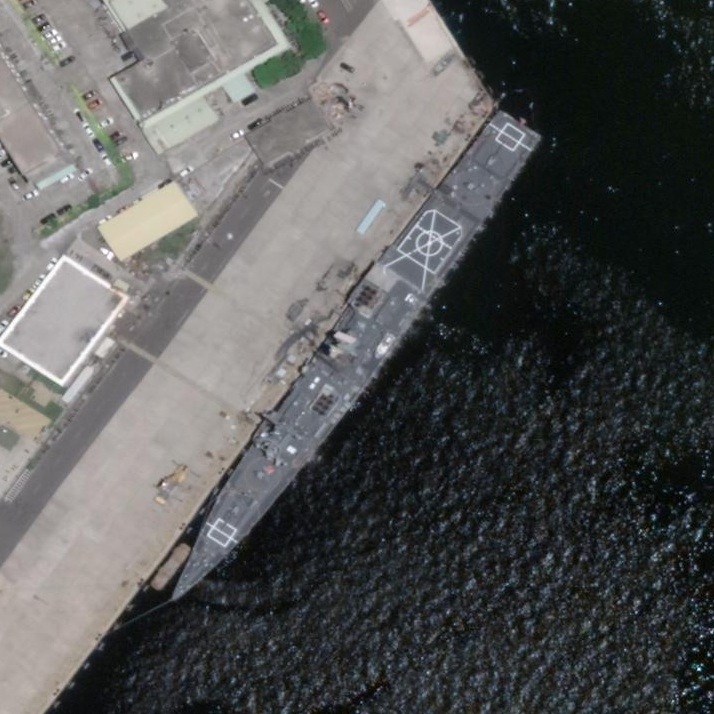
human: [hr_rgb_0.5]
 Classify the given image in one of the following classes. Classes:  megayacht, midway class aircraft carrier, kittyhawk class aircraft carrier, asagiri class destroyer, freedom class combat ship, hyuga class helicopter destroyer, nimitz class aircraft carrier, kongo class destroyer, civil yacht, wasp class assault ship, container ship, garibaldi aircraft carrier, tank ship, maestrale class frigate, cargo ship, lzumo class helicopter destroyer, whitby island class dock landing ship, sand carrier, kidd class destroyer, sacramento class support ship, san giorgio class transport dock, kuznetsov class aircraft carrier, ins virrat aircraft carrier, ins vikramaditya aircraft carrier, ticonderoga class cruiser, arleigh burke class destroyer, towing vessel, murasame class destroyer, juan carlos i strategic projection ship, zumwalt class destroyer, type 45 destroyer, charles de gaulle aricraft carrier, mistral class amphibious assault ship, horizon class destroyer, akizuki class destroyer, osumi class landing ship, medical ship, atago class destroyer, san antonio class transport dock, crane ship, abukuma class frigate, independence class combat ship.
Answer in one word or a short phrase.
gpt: Kidd class destroyer